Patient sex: F
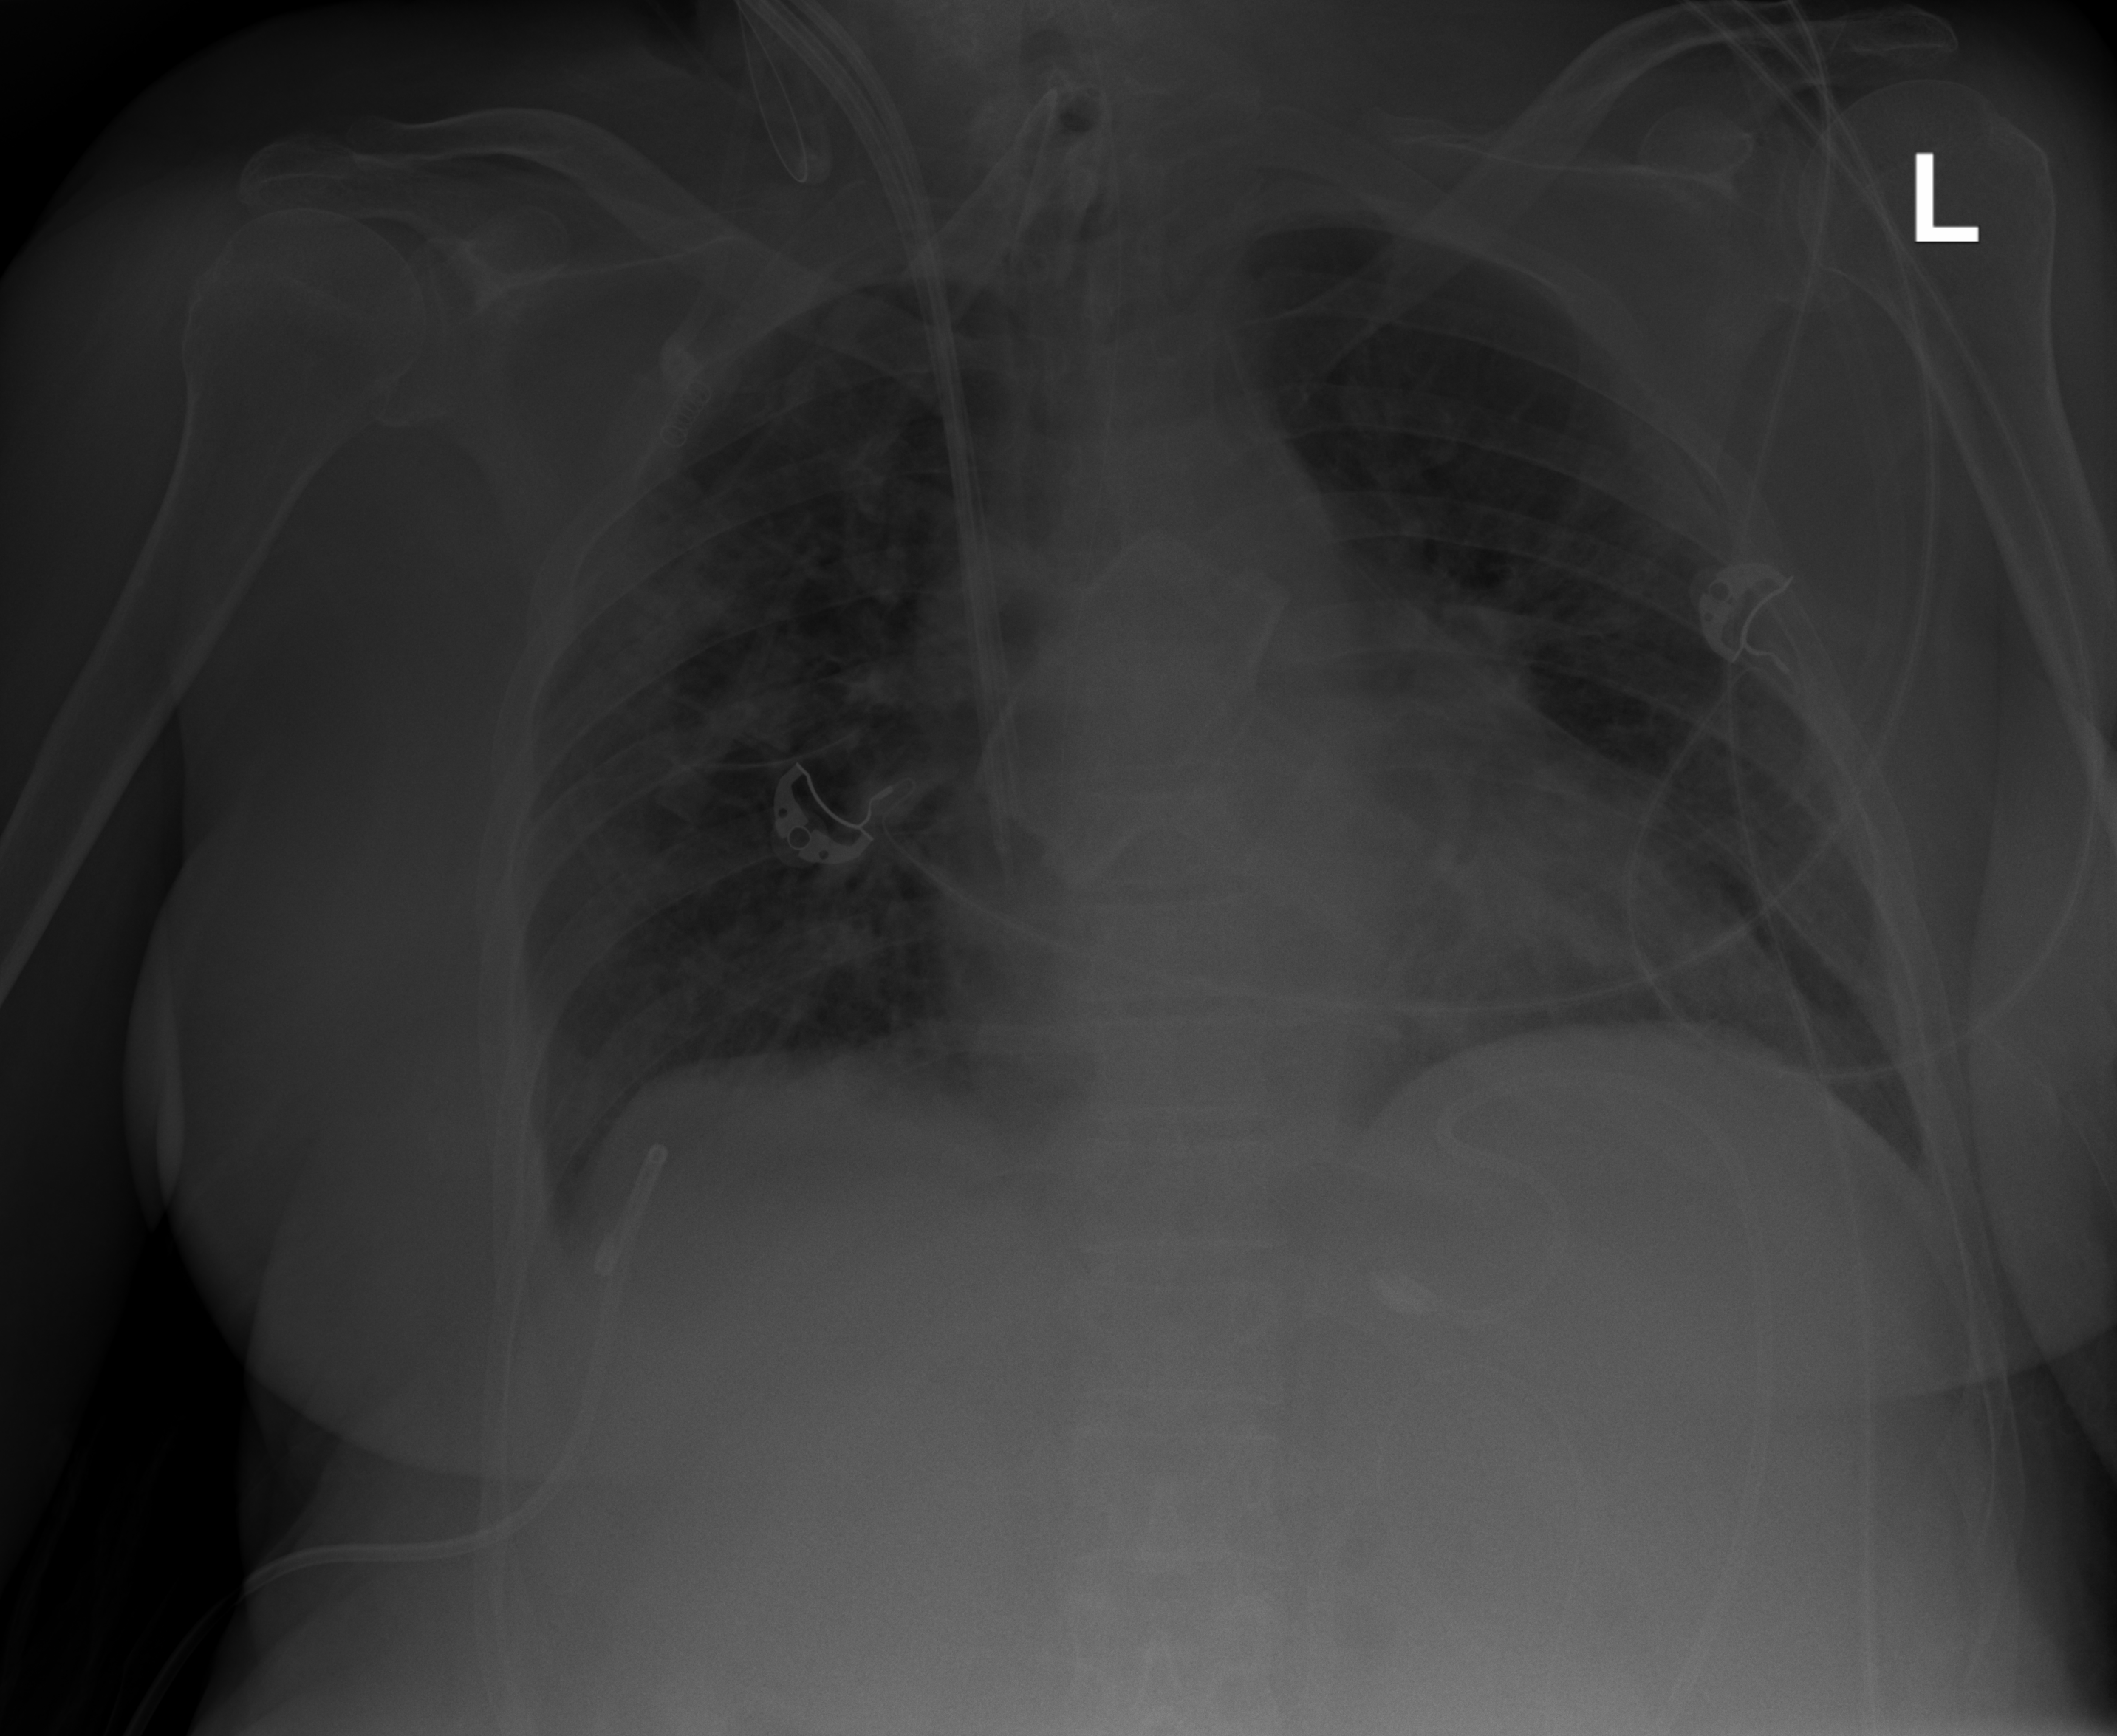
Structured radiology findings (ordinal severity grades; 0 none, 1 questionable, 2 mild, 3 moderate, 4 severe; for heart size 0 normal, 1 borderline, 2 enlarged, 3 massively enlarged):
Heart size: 1
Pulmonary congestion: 1
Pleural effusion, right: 2
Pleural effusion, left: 0
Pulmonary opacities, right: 3
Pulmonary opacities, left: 2
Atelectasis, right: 2
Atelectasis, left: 0